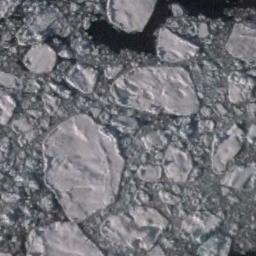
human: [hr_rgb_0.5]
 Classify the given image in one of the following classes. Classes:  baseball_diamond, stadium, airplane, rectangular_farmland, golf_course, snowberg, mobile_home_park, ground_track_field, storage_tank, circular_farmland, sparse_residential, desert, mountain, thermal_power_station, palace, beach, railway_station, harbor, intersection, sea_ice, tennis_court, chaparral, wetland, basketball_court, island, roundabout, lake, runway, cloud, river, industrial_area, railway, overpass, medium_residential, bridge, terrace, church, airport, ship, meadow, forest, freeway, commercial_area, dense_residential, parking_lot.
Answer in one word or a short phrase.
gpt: sea_ice